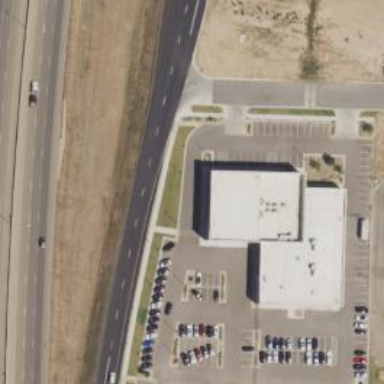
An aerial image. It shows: Retail building with car shop.